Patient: sex F, age 62
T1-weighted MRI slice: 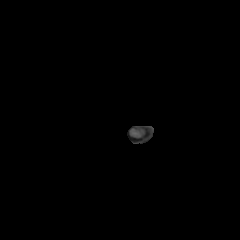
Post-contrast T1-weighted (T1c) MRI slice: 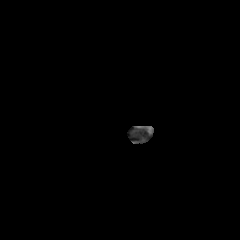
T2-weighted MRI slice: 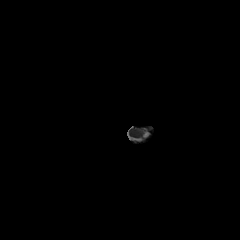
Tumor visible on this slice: no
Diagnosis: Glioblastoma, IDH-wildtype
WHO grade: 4